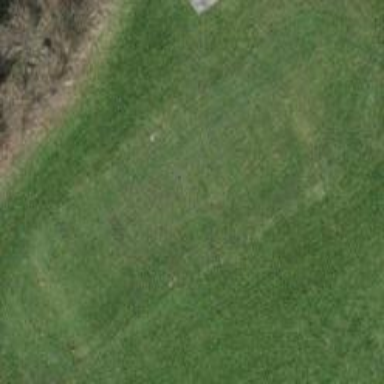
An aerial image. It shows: Golf tee area covered with grass.